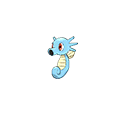
Pok\u00e9mon: horsea